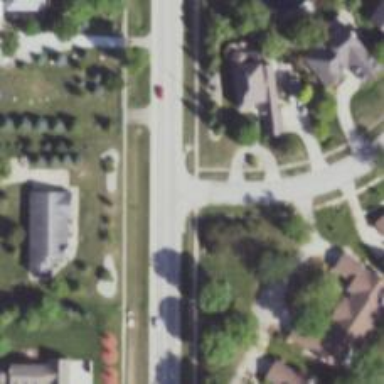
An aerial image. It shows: Marked road crossing.